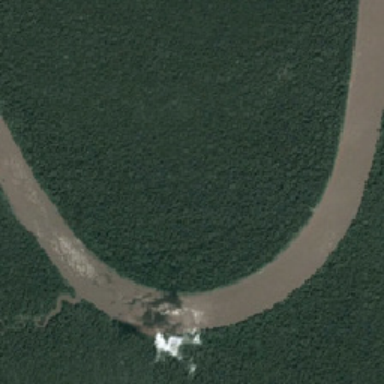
A river runs through the river .